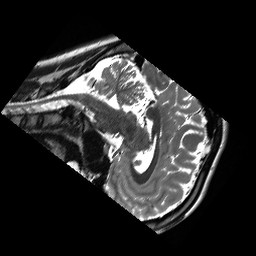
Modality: T2w
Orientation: sagittal
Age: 19
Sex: female
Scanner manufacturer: siemens
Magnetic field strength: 3 T
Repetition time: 13.52 s
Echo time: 0.088 s